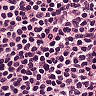
Metastatic tissue present: no